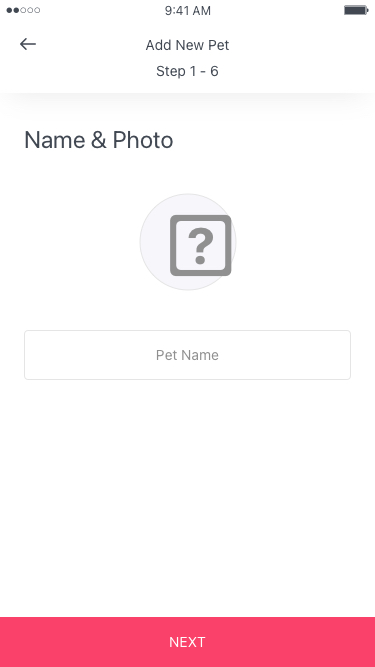
Text in this UI design:
Pet Name & Avatar